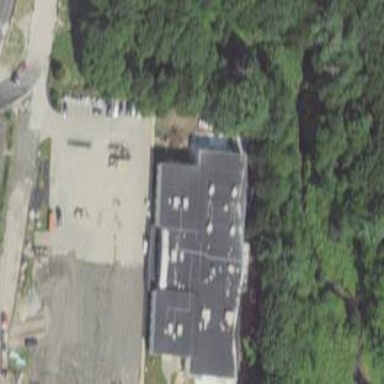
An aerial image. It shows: Cinema building.